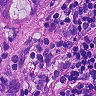
Metastatic tissue present: yes